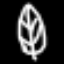
Label: leaf